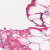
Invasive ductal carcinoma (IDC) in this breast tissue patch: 0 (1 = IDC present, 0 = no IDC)